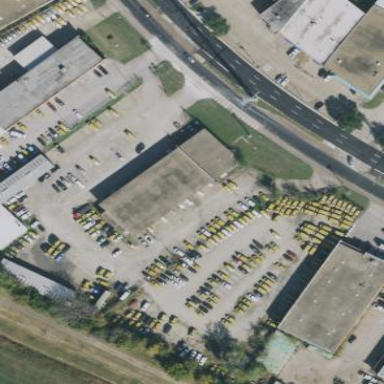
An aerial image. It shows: Car repair building.